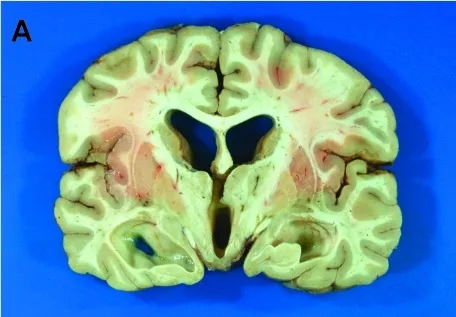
A) Coronal section of brain showing dilation of ventricles, flattening of the cerebral gyri, and uncal herniation.
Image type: pathology (immunostaining)